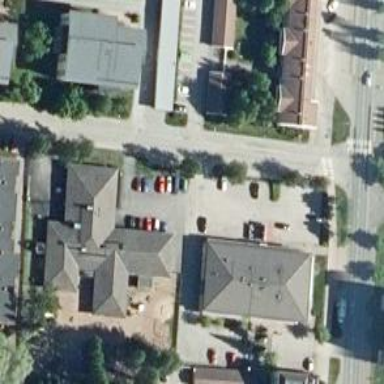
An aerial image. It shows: Living street.